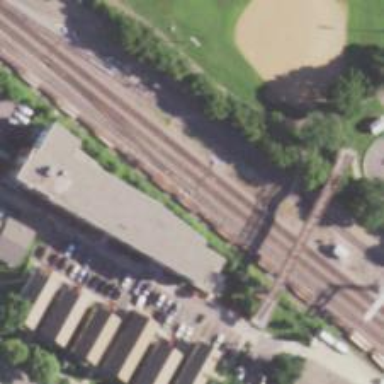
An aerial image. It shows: Railway yard in service.